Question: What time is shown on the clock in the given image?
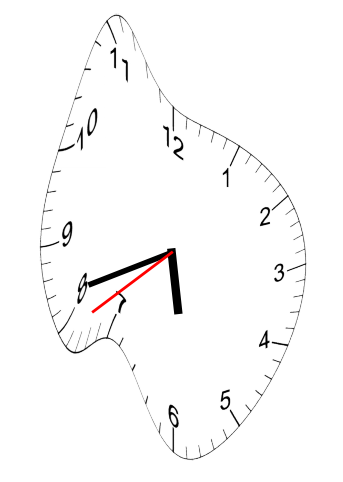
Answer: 05:41:39